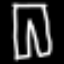
Label: pants